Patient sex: M
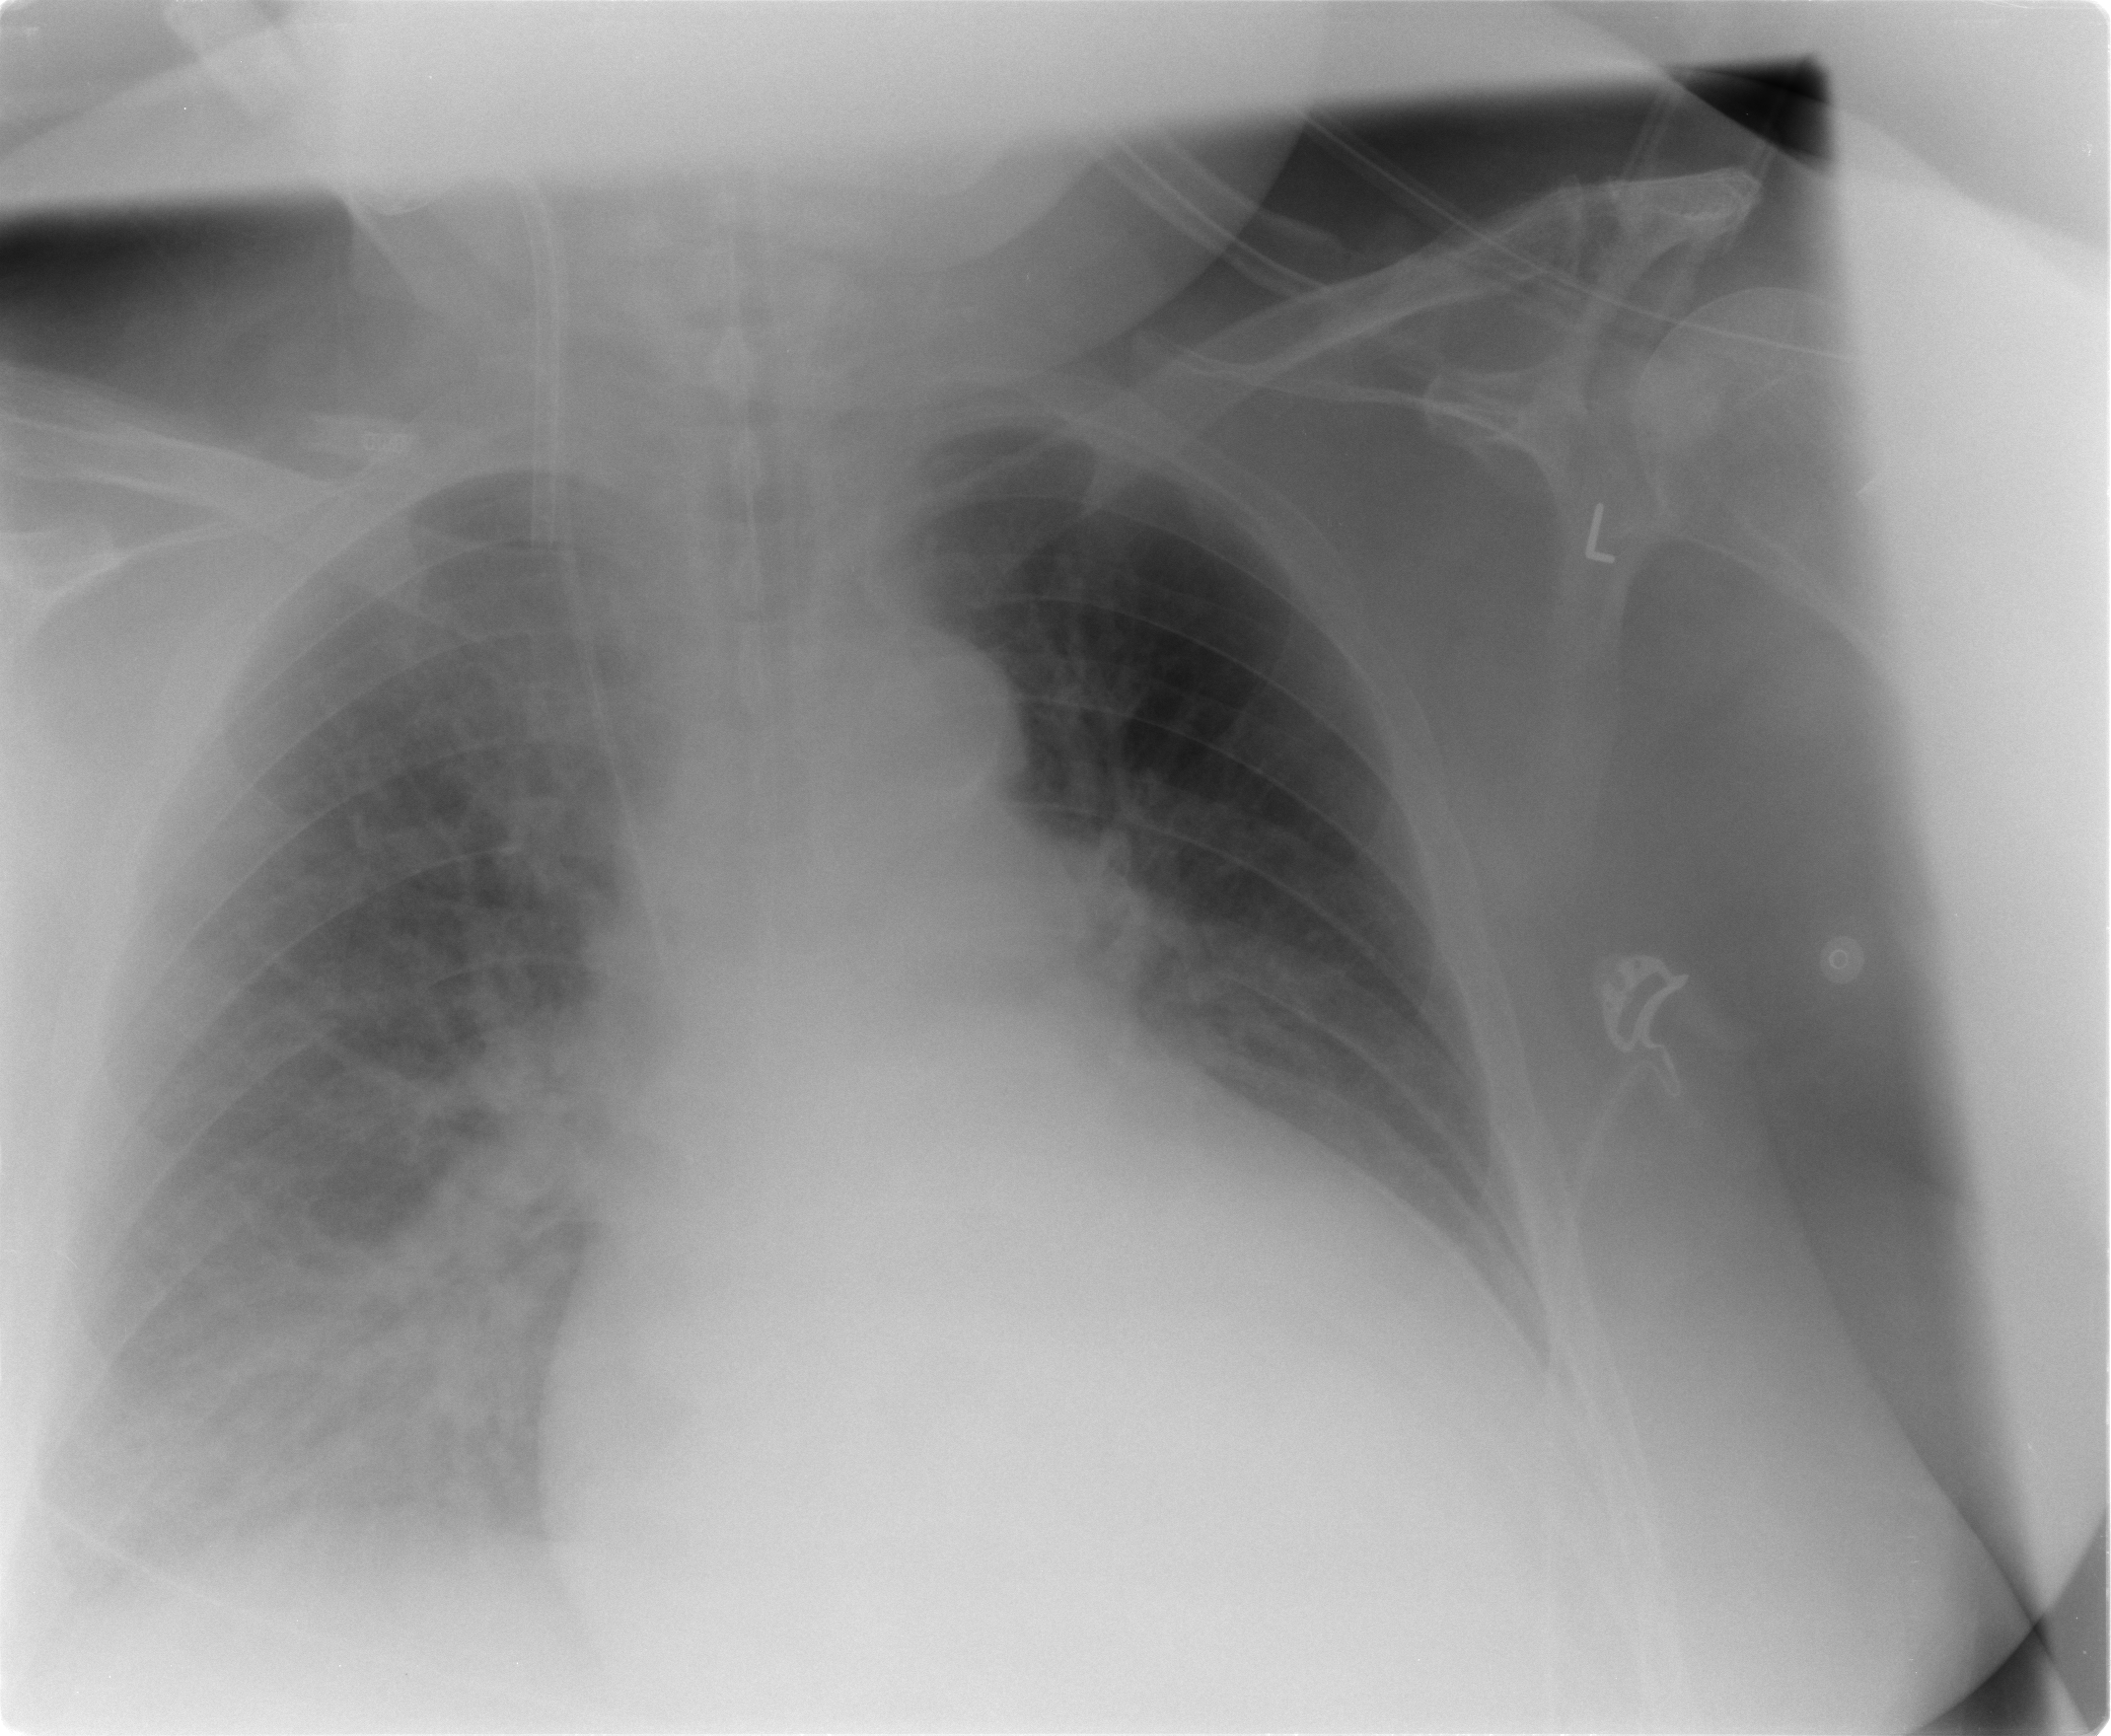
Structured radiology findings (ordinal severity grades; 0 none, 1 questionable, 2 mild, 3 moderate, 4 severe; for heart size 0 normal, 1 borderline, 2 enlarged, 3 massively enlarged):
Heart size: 2
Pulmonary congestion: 2
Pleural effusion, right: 2
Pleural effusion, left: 0
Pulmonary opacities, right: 2
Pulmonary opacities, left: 0
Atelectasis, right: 4
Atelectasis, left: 0